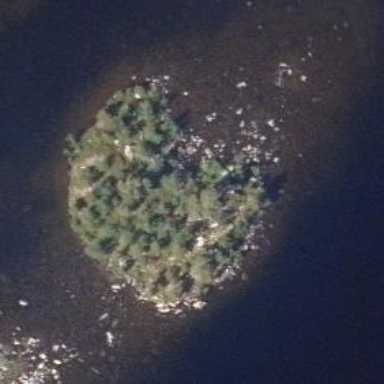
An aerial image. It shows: Islet.